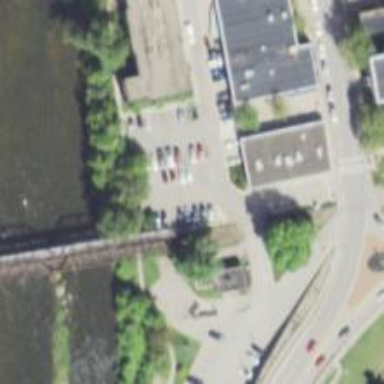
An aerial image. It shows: Footway bridge.